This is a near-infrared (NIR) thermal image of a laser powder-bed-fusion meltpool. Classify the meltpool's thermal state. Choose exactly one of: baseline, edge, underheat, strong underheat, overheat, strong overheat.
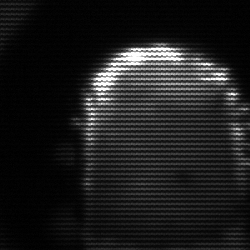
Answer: baseline